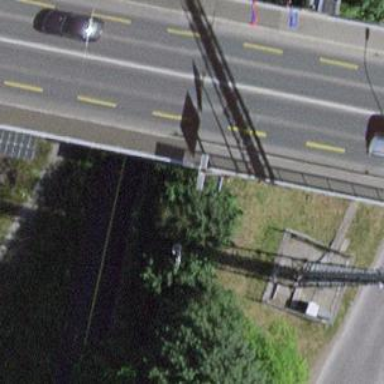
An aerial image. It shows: Flagpole which is man-made.